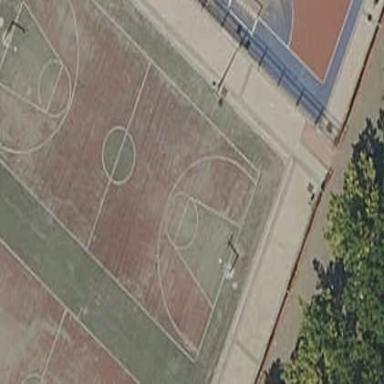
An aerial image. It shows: Basketball court on leisure land pitch.